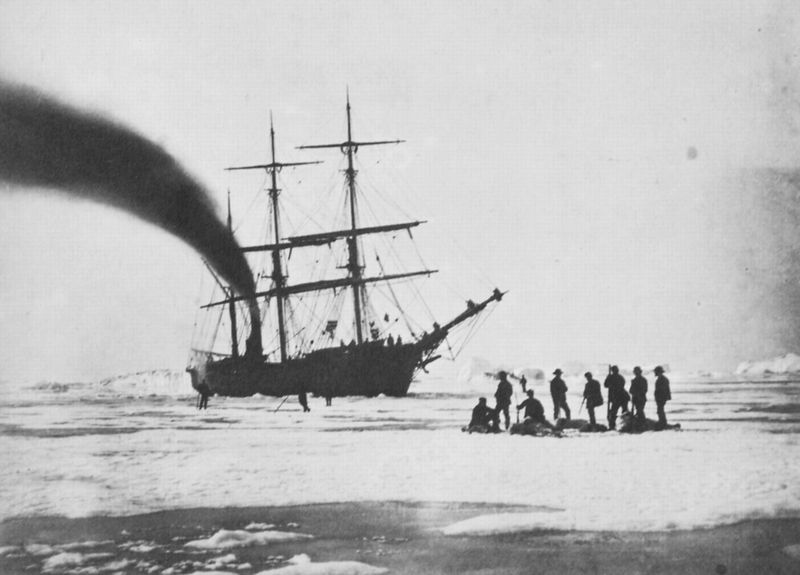
Titel: Schiff im Polareis
Künstler: Dunmore & Critcherson
Schlagwörter: berg, gruppe, himmel, mann, meer, schatten, wasser, weiß, wolken, landschaft, menschen, see, ufer, grau, hut, hüte, licht, männer, schwarz, eis, schnee, tiere, stehen, kalt, natur, norden, wind, kanal, qualm, rauch, sonne, realismus, boot, kahn, schornstein, stock, beine, schiff, segel, segelboot, stab, mast, segelschiff, tag, winter, silhouette, bug, masten, brand, dampf, dampfer, krieg, kutter, sinken, unglück, draussen, schoner, umriss, takelage, taue, foto, fotografie, photographie, stangen, kälte, eisschollen, eisberg, schwarz-weiß, gefahr, stöcke, jagd, photo, flecken, stäbe, beute, gewehr, unfall, menschengruppe, personengruppe, matrosen, töten, walfang, anker, fang, gewehre, fotographie, schattenfiguren, stecken, fot, kentern, fische, scholle, wissenschaft, heck, eislandschaft, fehler, fischfang, mannschaft, nässe, seeleute, dreimaster, schollen, nord, tagellage, selgelschiff, überleben, tuscge, expedition, nordpol, arktis, eismeer, eisscholle, antarktis, packeis, pol, südpol, fotografen, nordmeer, polarmeer, eisbracher, eisbrecher, eiserg, exkursion, gescheiterte hoffnung, nordostpassage, polarforscher, robben, robbenfang, robbenjagd, segelmaste, segelschifgf, steven, walfänger, amundsen, shackleton, schiife, einter